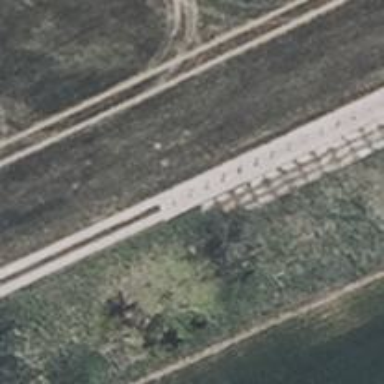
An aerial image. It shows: High-quality track road with concrete lanes.